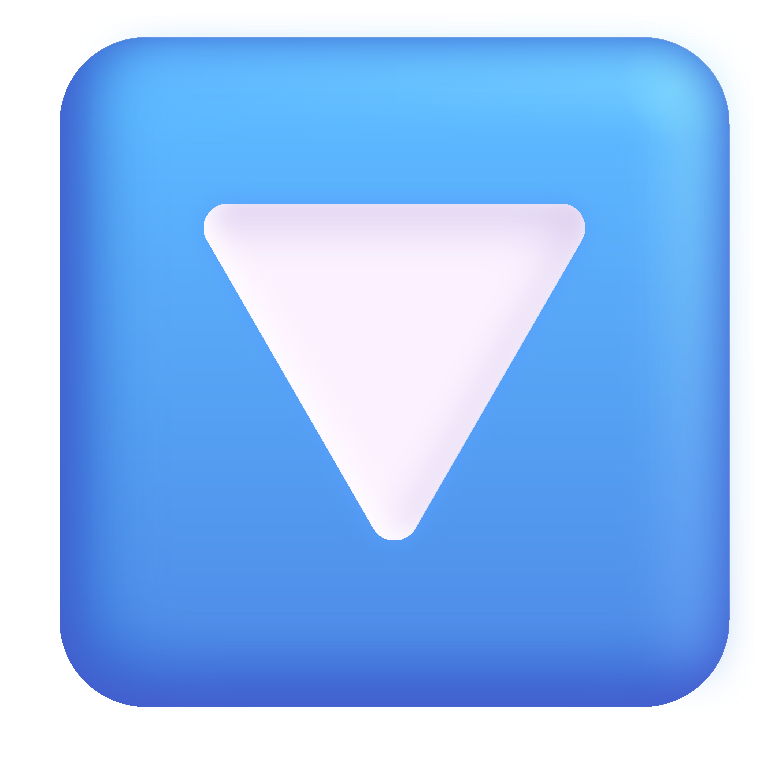
downwards button color